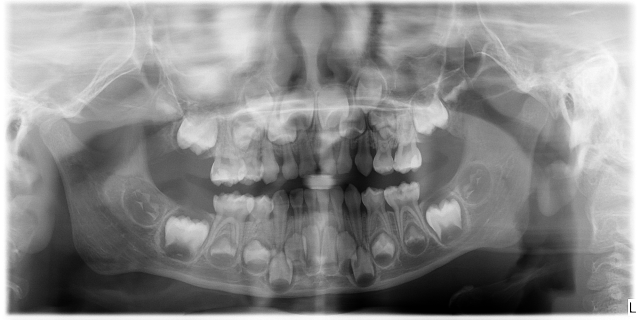
child